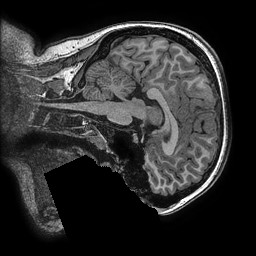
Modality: T1w
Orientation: sagittal
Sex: female
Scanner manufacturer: ge
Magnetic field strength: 3 T
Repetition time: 0.0077 s
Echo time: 0.003436 s